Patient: sex M, age 69
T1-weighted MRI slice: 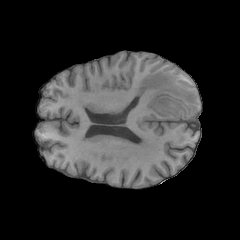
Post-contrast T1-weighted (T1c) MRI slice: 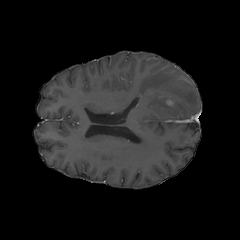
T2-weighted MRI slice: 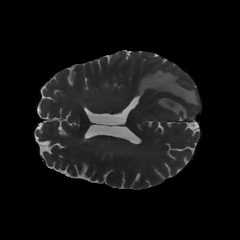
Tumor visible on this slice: yes
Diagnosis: Glioblastoma, IDH-wildtype
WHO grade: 4